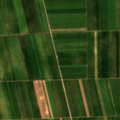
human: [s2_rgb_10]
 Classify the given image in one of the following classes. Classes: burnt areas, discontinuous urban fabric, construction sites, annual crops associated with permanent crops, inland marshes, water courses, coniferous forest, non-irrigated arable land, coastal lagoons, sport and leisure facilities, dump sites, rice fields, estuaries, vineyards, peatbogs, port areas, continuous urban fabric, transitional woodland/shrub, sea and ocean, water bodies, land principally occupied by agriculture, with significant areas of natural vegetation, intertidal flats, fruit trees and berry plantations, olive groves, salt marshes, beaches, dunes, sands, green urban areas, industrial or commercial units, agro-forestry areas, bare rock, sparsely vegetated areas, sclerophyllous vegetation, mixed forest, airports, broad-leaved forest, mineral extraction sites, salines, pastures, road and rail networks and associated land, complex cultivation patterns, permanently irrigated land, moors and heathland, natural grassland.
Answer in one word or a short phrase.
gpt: non-irrigated arable land